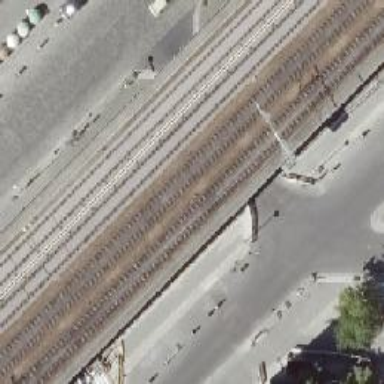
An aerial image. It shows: Viaduct bridge carrying electrified light rail. The railway uses ballastless track.